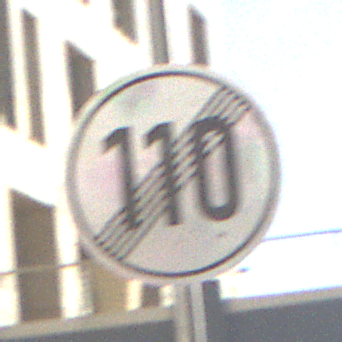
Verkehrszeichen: EndeGeschwindigkeit110
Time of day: MorningAfternoon
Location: Outdoor (Urban)
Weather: PartlyCloudy
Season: NotSpecified
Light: Natural